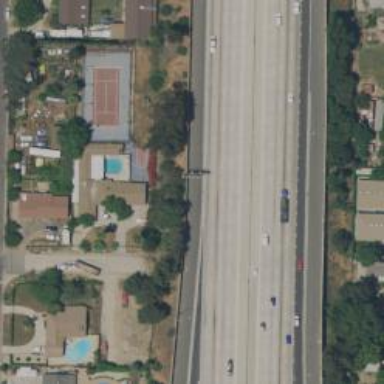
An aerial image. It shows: Motorway.